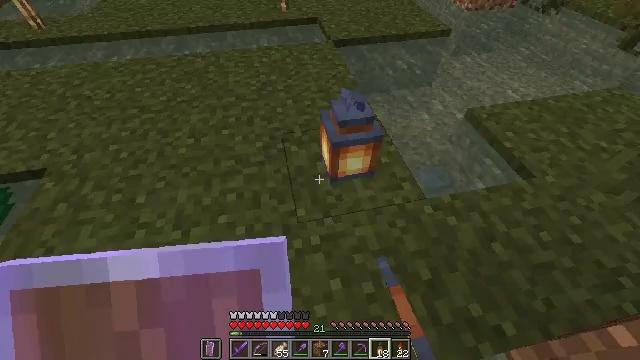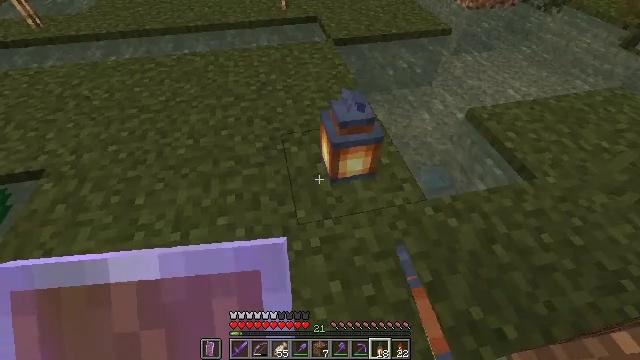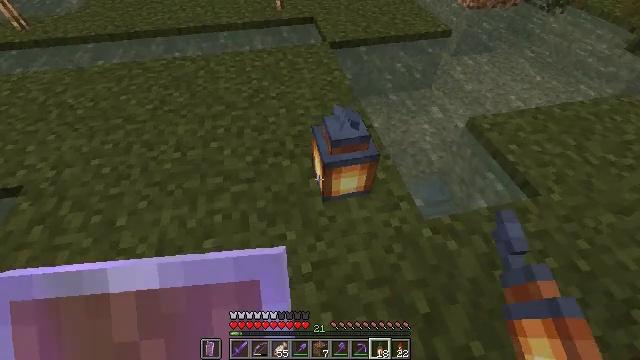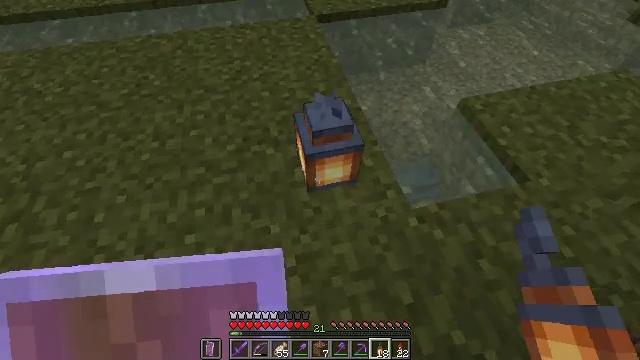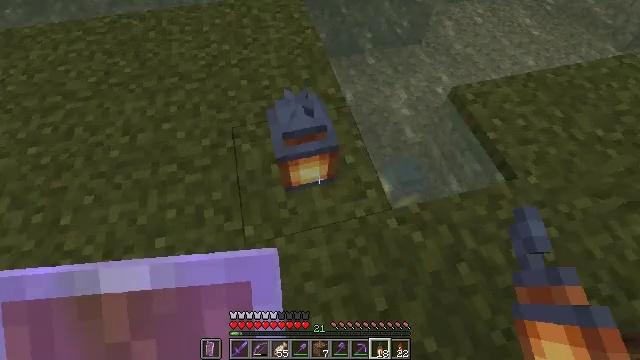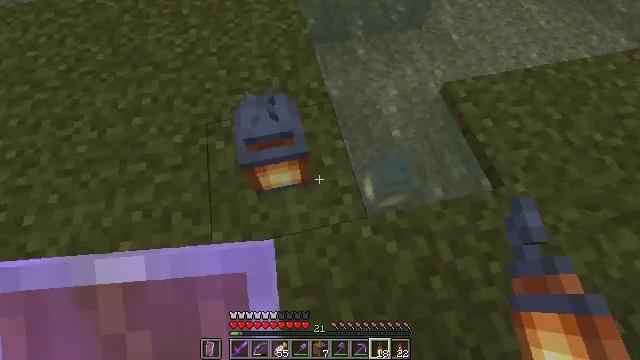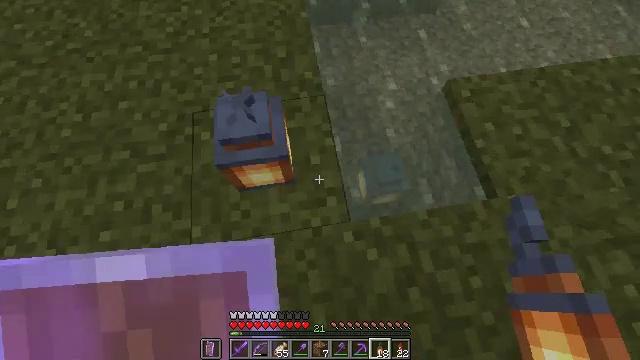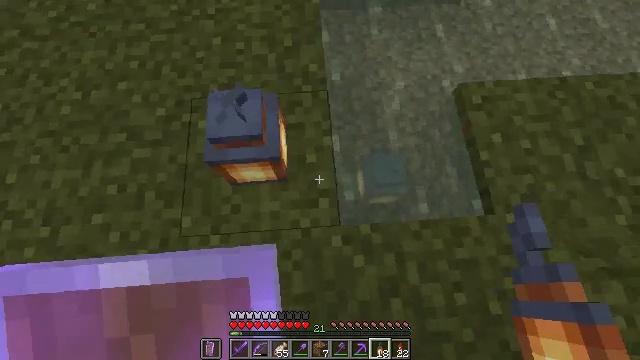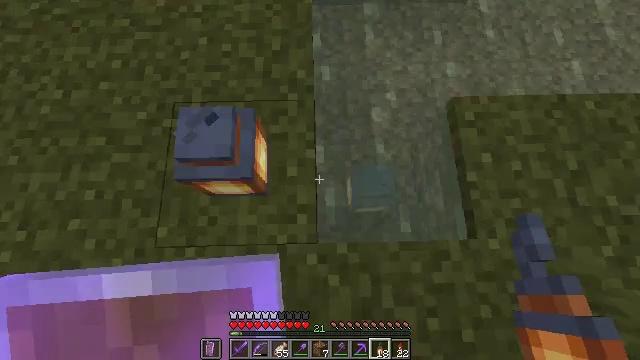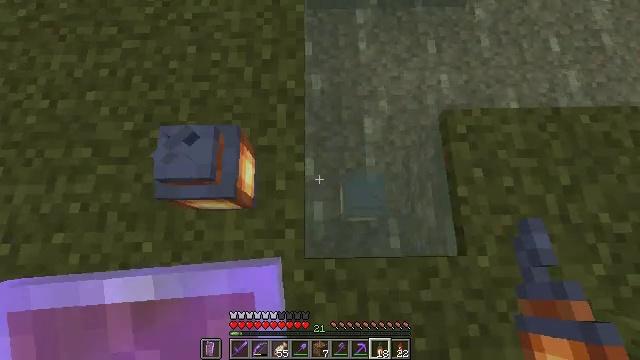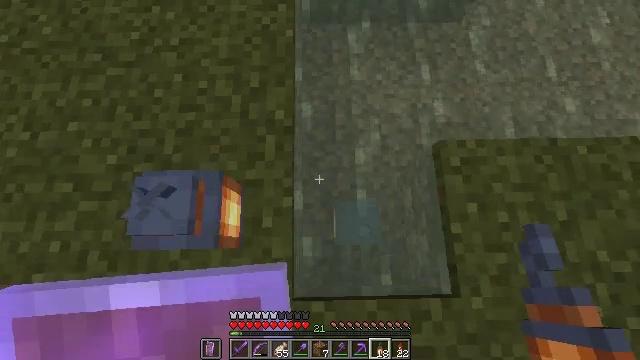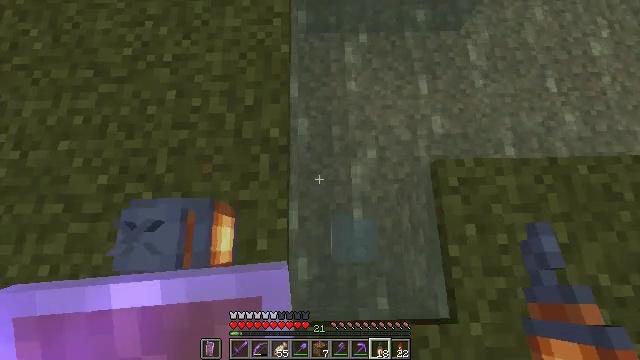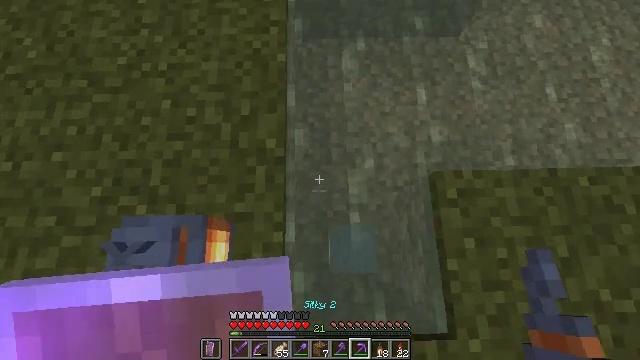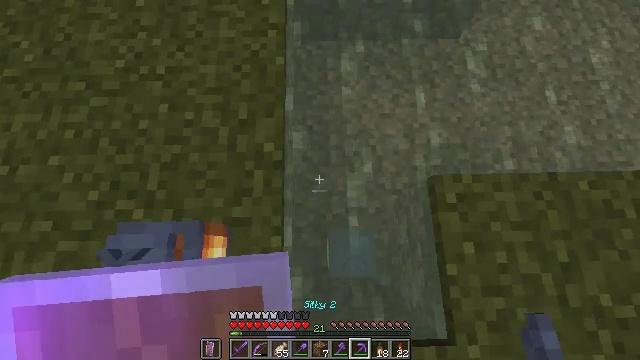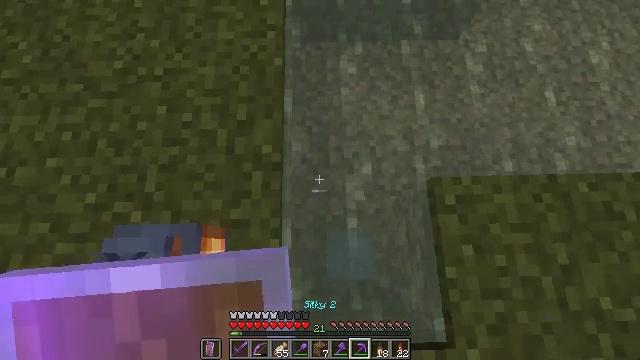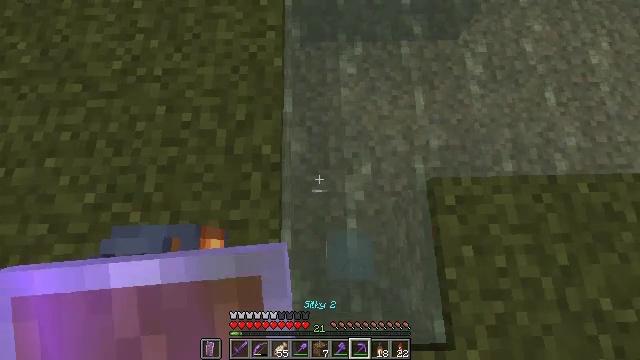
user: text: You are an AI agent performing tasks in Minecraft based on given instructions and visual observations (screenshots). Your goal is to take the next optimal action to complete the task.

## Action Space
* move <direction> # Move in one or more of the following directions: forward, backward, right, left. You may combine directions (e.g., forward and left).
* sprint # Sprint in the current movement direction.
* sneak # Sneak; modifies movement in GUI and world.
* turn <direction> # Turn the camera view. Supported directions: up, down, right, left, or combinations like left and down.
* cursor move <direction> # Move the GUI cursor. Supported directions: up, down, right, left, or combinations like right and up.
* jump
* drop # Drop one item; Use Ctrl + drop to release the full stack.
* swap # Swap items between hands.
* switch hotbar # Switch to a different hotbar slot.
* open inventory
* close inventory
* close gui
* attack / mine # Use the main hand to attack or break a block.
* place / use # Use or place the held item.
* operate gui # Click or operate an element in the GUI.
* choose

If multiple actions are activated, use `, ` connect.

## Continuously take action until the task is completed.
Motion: motion action
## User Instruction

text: Mine the lantern.
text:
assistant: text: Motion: move forward
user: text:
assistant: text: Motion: move forward and move right
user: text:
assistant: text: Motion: move forward and move right, turn right and down
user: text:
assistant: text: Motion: move forward and move right, turn down
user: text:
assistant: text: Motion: move forward and move right, turn left and down
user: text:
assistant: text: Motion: move forward and move right, turn left and down
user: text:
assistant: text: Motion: move forward and move right, turn left and down
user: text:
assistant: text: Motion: move forward and move right, turn left and down
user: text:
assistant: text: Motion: move forward
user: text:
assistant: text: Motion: move forward
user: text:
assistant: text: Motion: no_op
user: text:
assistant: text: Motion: no_op
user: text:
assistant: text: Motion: no_op
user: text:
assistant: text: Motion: no_op
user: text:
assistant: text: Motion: no_op
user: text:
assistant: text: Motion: no_op
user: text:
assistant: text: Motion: no_op
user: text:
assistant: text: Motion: no_op
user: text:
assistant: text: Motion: no_op
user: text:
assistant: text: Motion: turn right and down
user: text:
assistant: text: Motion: turn right and down
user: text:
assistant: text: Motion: turn right and down
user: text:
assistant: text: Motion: turn right and down
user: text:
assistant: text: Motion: turn right and down
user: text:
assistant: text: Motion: move right, turn right
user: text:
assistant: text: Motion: move right
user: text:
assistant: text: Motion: move right
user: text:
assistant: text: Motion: turn left
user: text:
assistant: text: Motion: turn left
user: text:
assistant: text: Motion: turn left